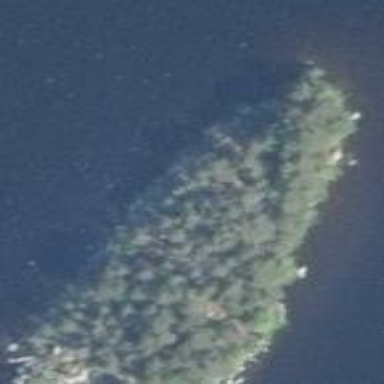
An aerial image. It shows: Island covered in forest.